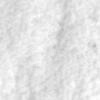
Label: no_change